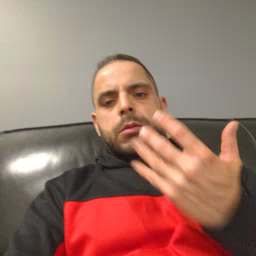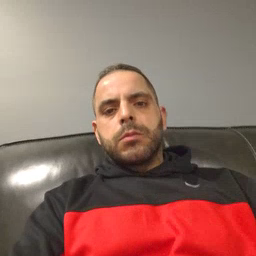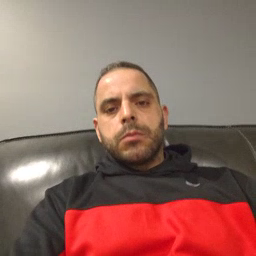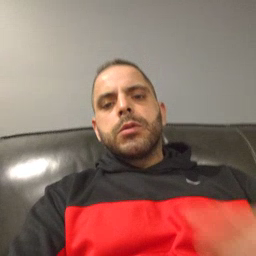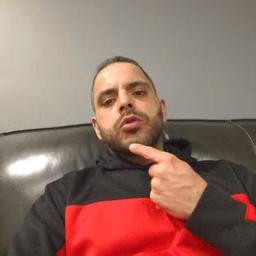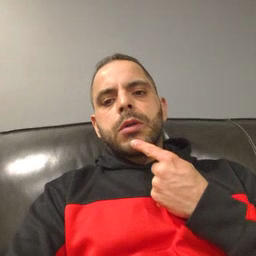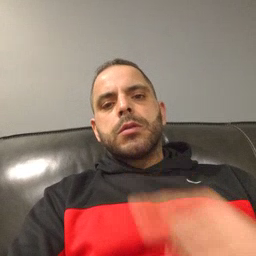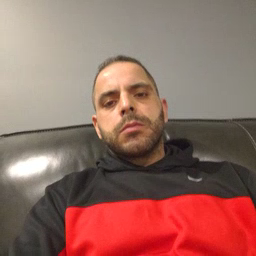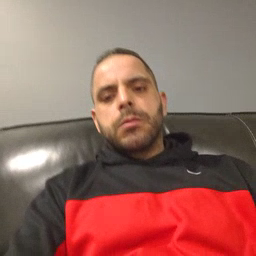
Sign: chin